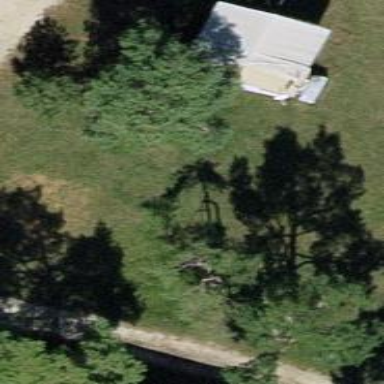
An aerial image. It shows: Needle-leaved tree in nature.